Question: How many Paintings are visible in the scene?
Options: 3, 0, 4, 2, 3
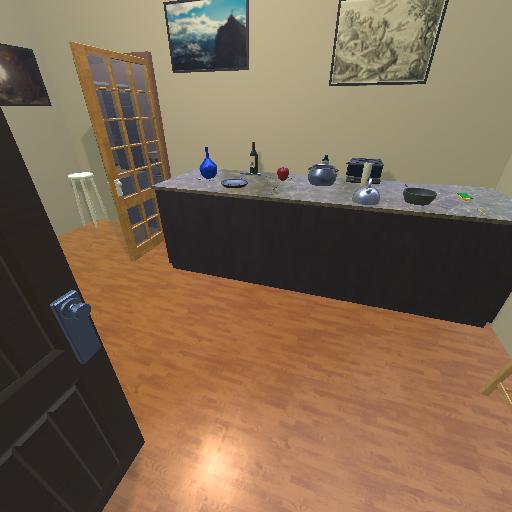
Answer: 3